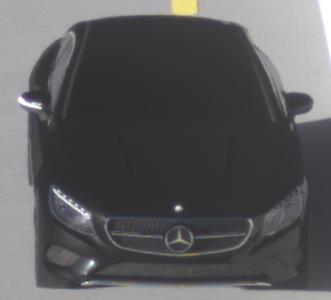
Make: Mercedes-Benz
Model: S 400 Coupé
Detailed model: S-Class (217) Coupé
Model produced from: 2015/10
Model produced until: 2017/09
Doors: 2
Color: black
Road condition: dry road
Daytime: sunrise or sunset
Contrast: high contrast